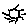
Label: sun